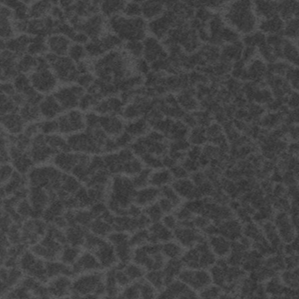
Label: frost